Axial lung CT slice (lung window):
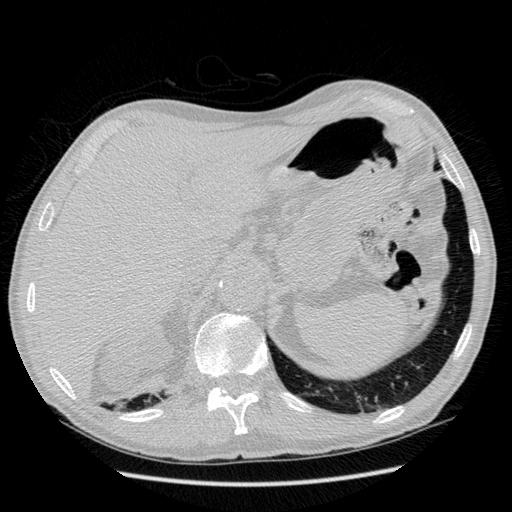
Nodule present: no